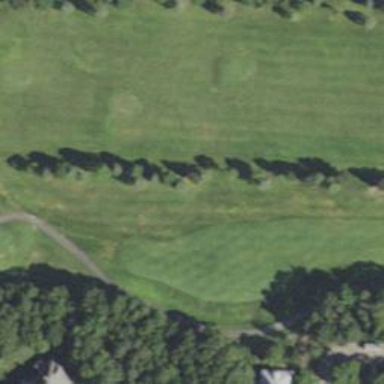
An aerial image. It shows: Grassy area used as driving range for golf.